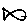
Label: fish